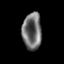
Tissue: lung
Cell type: T cells
Senescence score: 0.2373
Nuclear area (px): 691
Mean DAPI intensity: 111.699